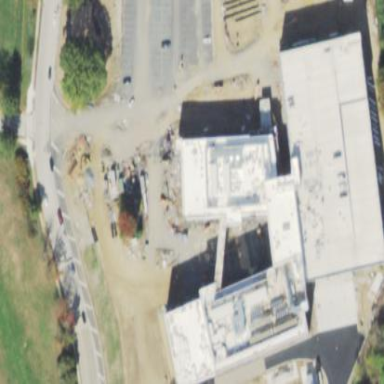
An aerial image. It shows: Clinic building offering healthcare services.